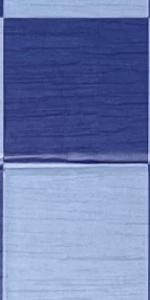
Label: Empty